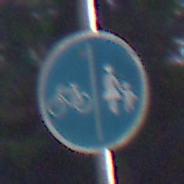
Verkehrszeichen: GetrennterRadUndGehwegRadwegLinks
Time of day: Night
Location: Outdoor (Suburban)
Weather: PartlyCloudy
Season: NotSpecified
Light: Artificial